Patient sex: M
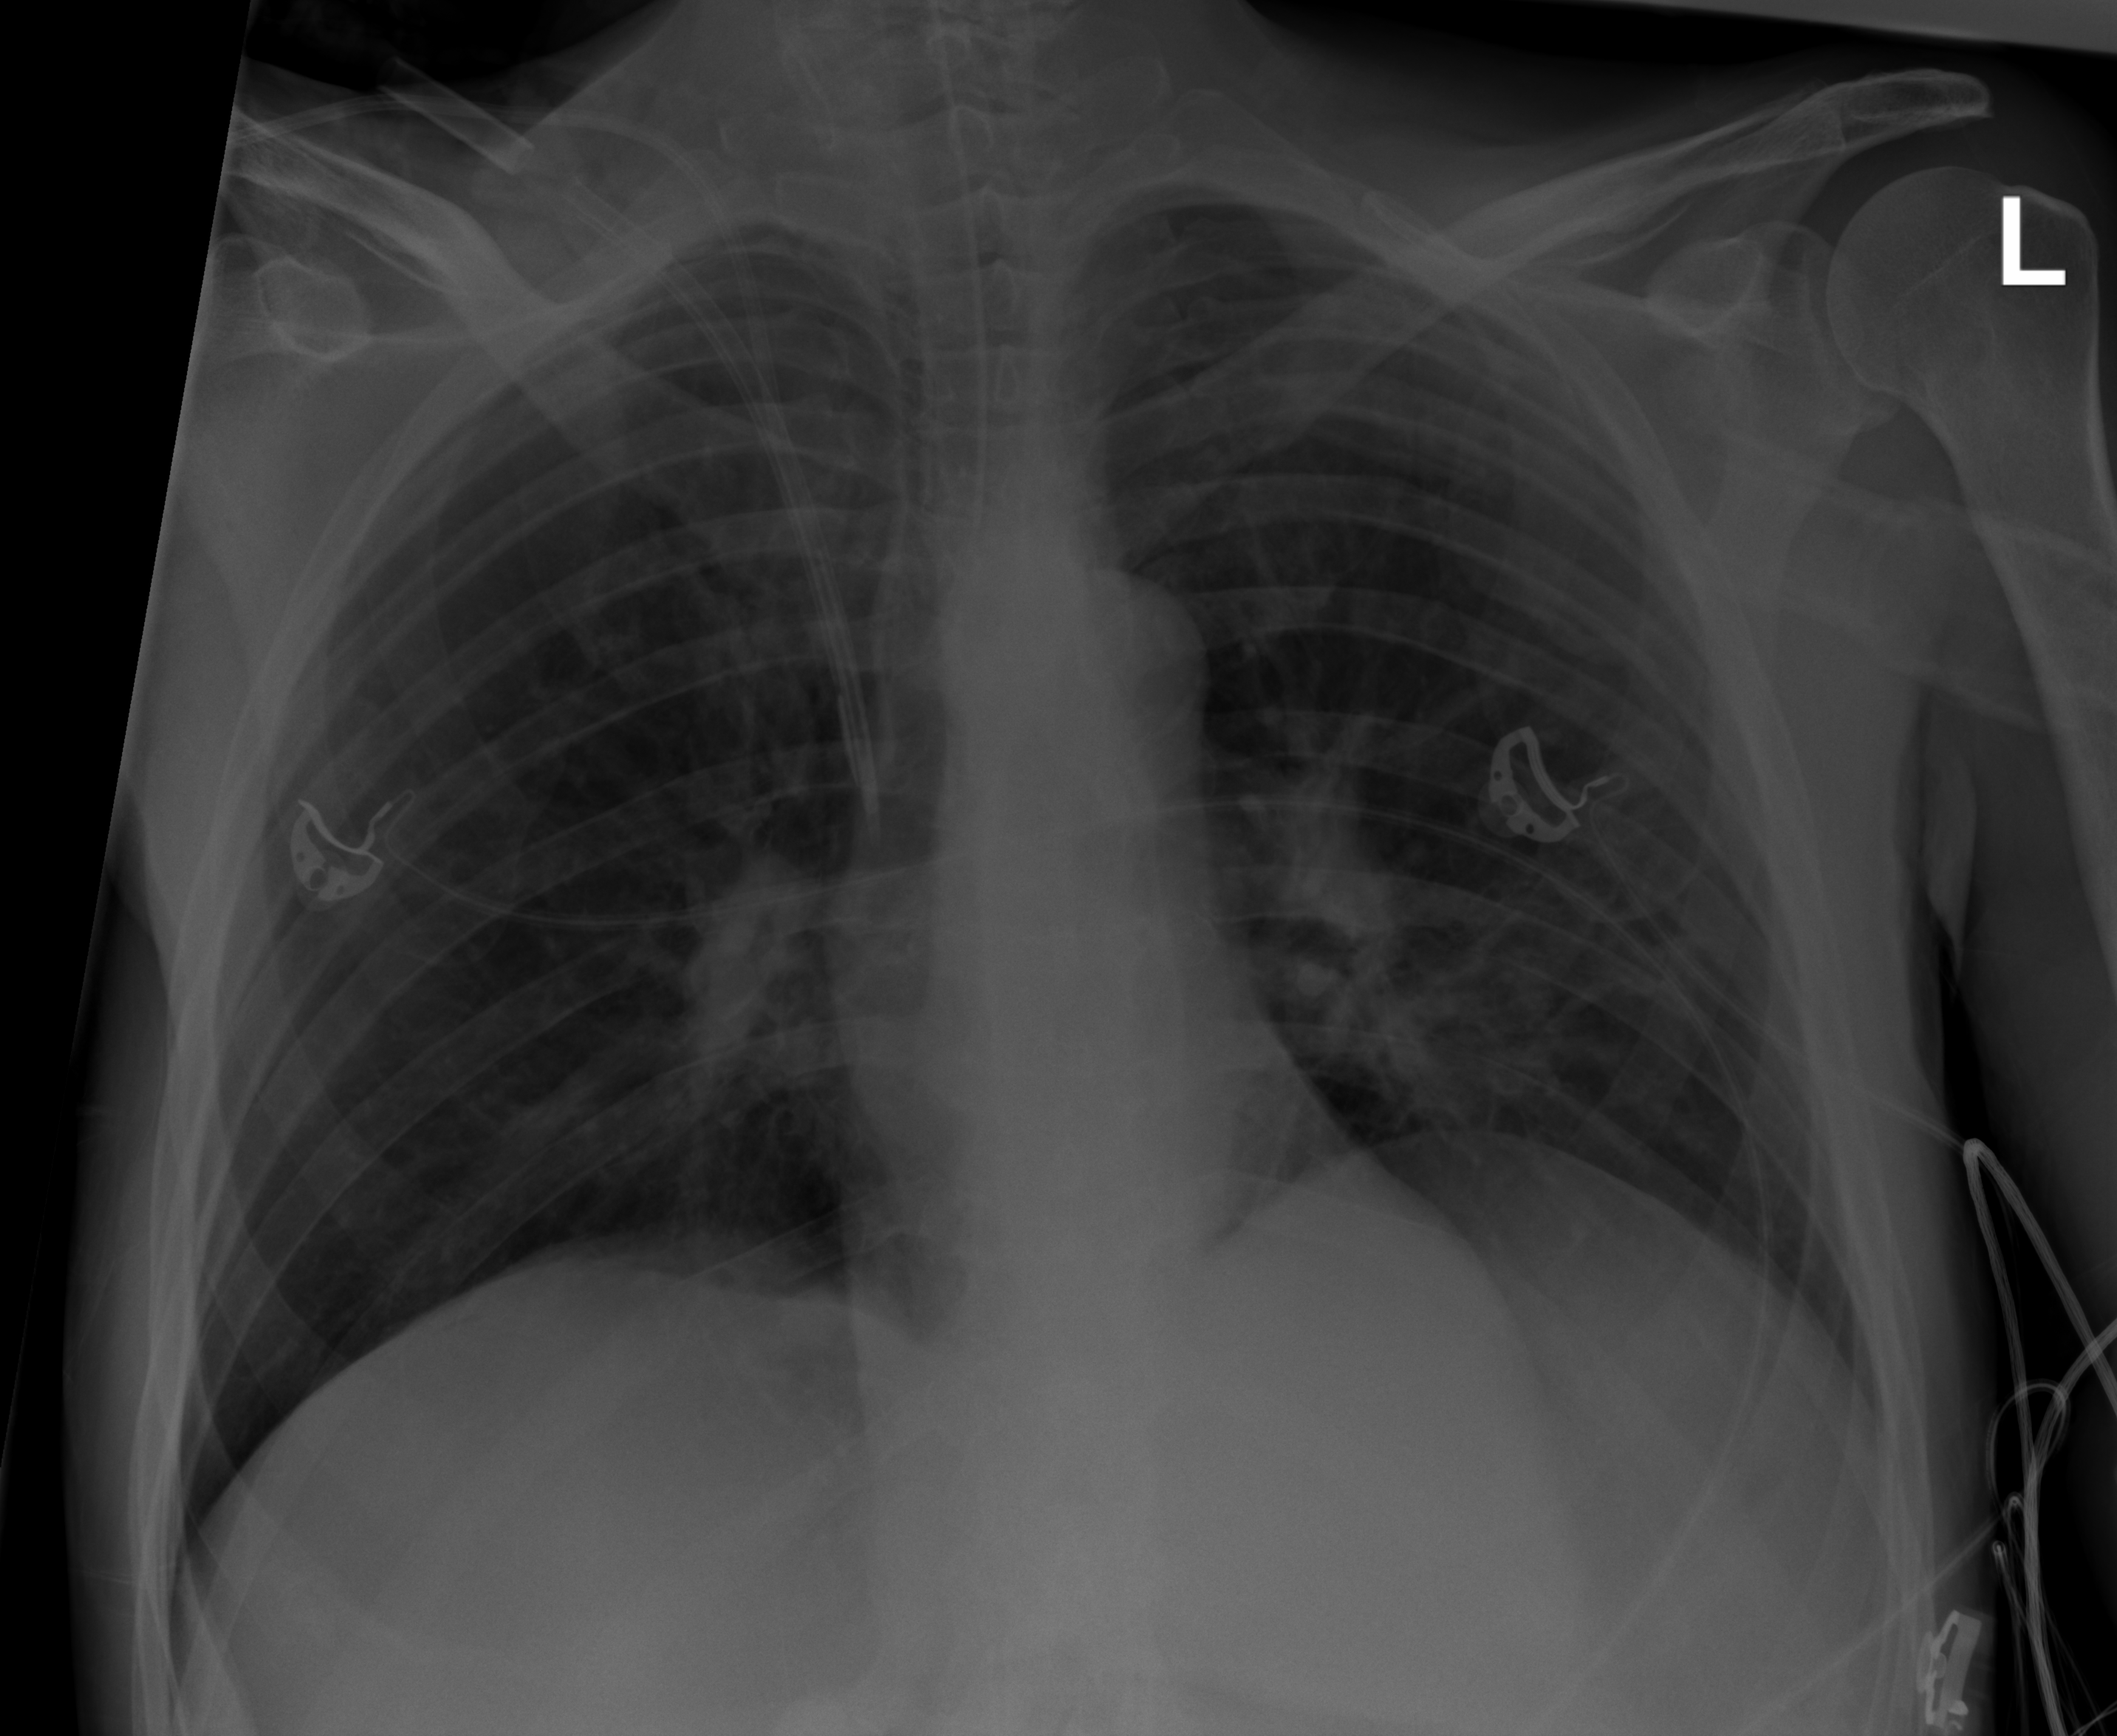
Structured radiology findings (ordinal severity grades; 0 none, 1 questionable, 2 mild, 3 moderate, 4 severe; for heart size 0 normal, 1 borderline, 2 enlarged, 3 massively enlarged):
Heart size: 0
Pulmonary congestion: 0
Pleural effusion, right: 0
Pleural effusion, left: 0
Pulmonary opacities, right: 0
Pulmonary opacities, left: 0
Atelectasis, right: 0
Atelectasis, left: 0